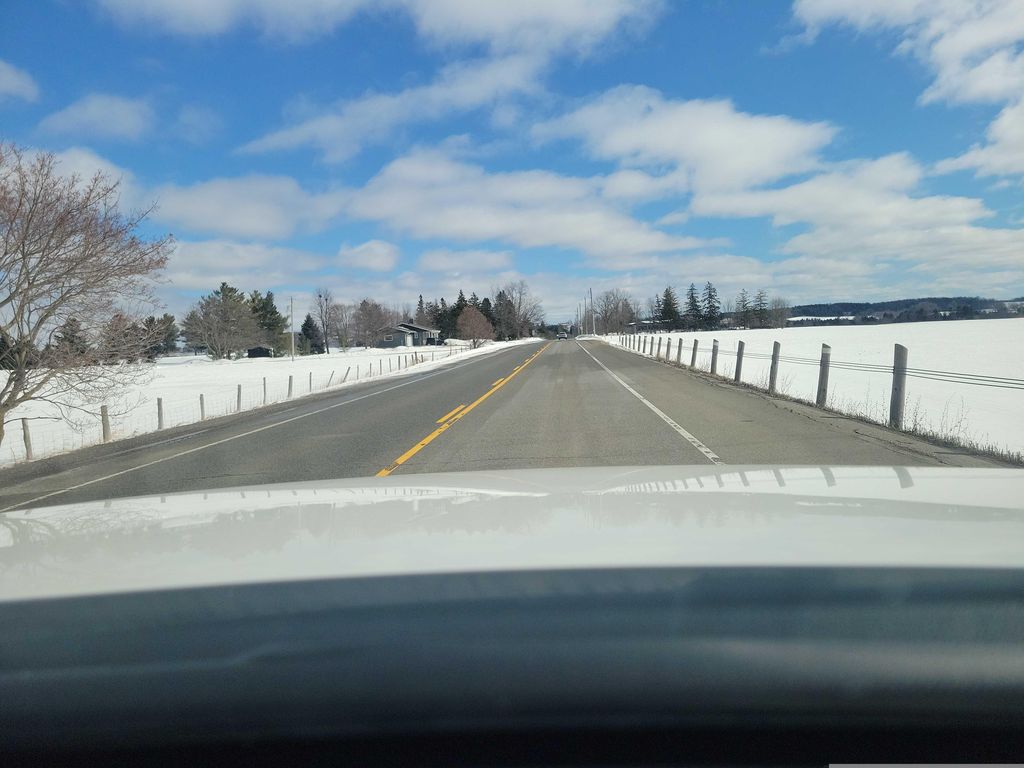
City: kitchener-waterloo